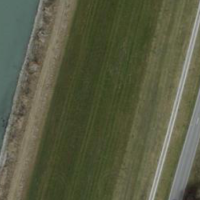
EUNIS habitat code: 25
Species observed at this site:
Echium vulgare